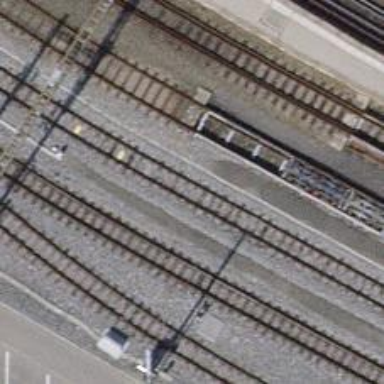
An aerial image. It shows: Narrow-gauge railway siding with electrified contact lines.